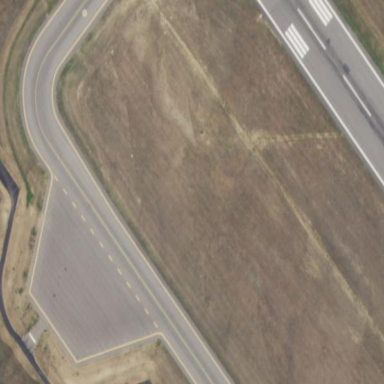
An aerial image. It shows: Apron at the airport.